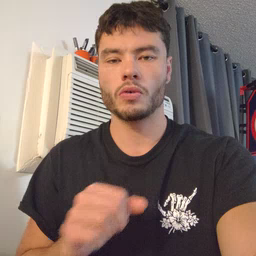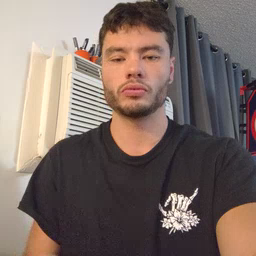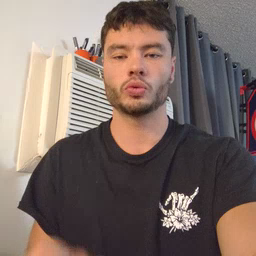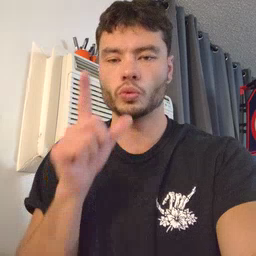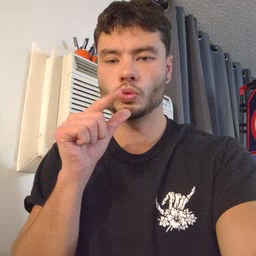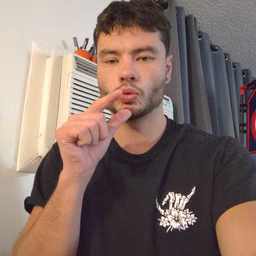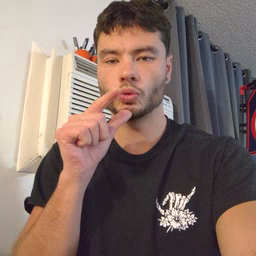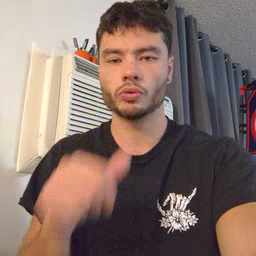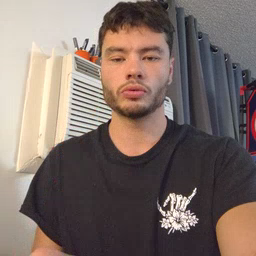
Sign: who